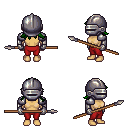
a pixel art fantasy rpg character, female body template, human, tanned skin, steel arm armor, red pants, green loose hair, metal helm, metal gloves, spear, four views (front, back, left, right), 2x2 character sprite sheet, small pixel art, hard edges, no anti-aliasing